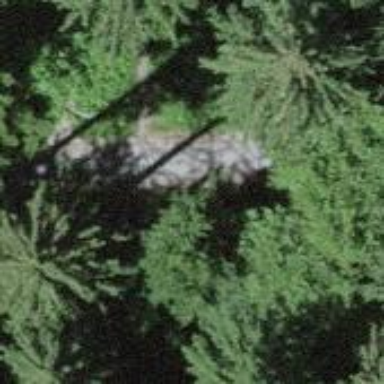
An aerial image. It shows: Path.